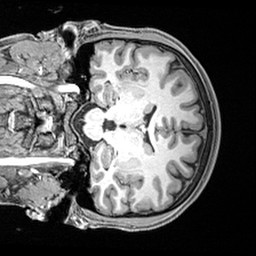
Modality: T1w
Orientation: coronal
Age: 19
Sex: male
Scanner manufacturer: siemens
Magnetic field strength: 3 T
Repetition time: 2.4 s
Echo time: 0.00217 s